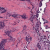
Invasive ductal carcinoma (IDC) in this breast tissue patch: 1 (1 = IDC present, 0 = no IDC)